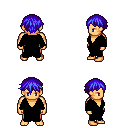
a pixel art fantasy rpg character, male body template, human, tanned skin, black robe, magenta pants, blue short bangs hairstyle, four views (front, back, left, right), 2x2 character sprite sheet, small pixel art, hard edges, no anti-aliasing